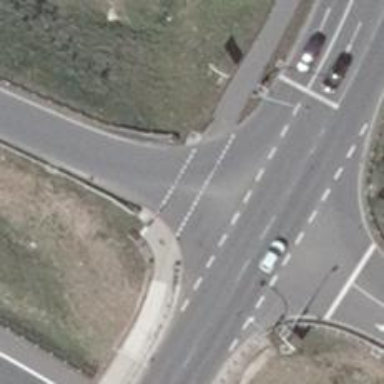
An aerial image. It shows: Crossing with traffic signals.